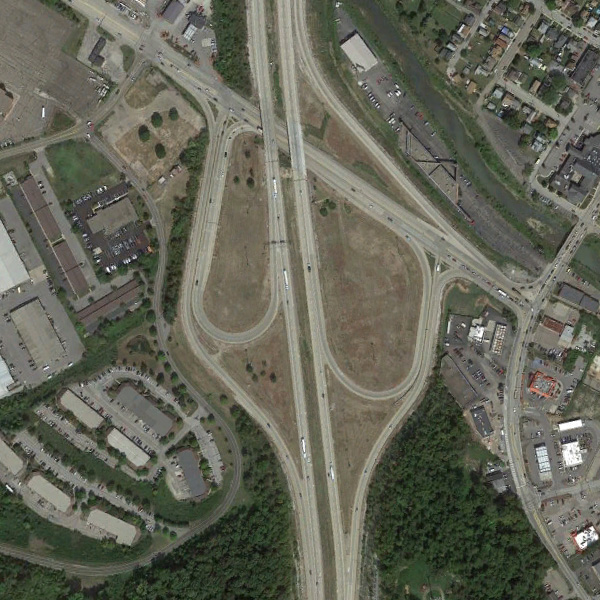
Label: Viaduct